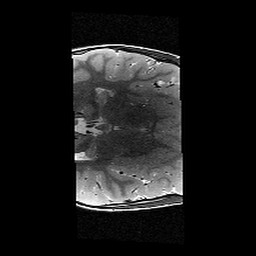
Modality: T2w
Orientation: axial
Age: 9
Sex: male
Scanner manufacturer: siemens
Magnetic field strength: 3 T
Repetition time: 9.23 s
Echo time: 0.067 s